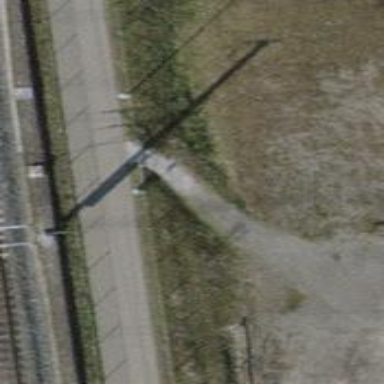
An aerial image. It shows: Wire fence is in place.